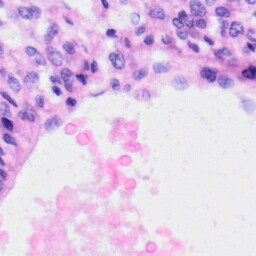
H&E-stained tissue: Liver